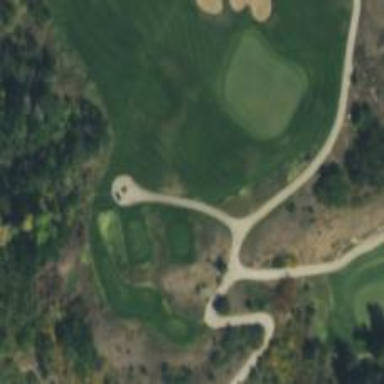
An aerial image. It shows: Well-maintained path used for golfing.